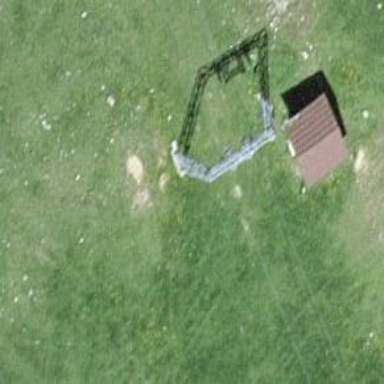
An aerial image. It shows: Pylon for aerialway.